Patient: sex F, age 65
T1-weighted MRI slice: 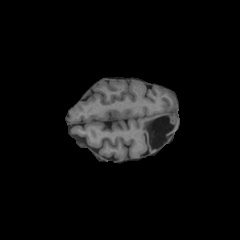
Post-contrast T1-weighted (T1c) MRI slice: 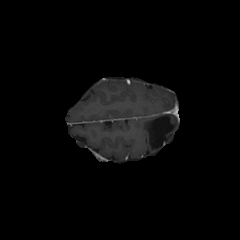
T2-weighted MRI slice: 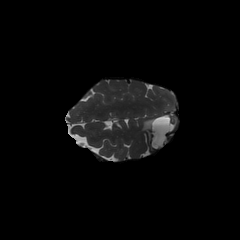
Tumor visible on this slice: no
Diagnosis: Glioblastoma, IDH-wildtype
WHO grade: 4